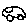
Label: car